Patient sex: M
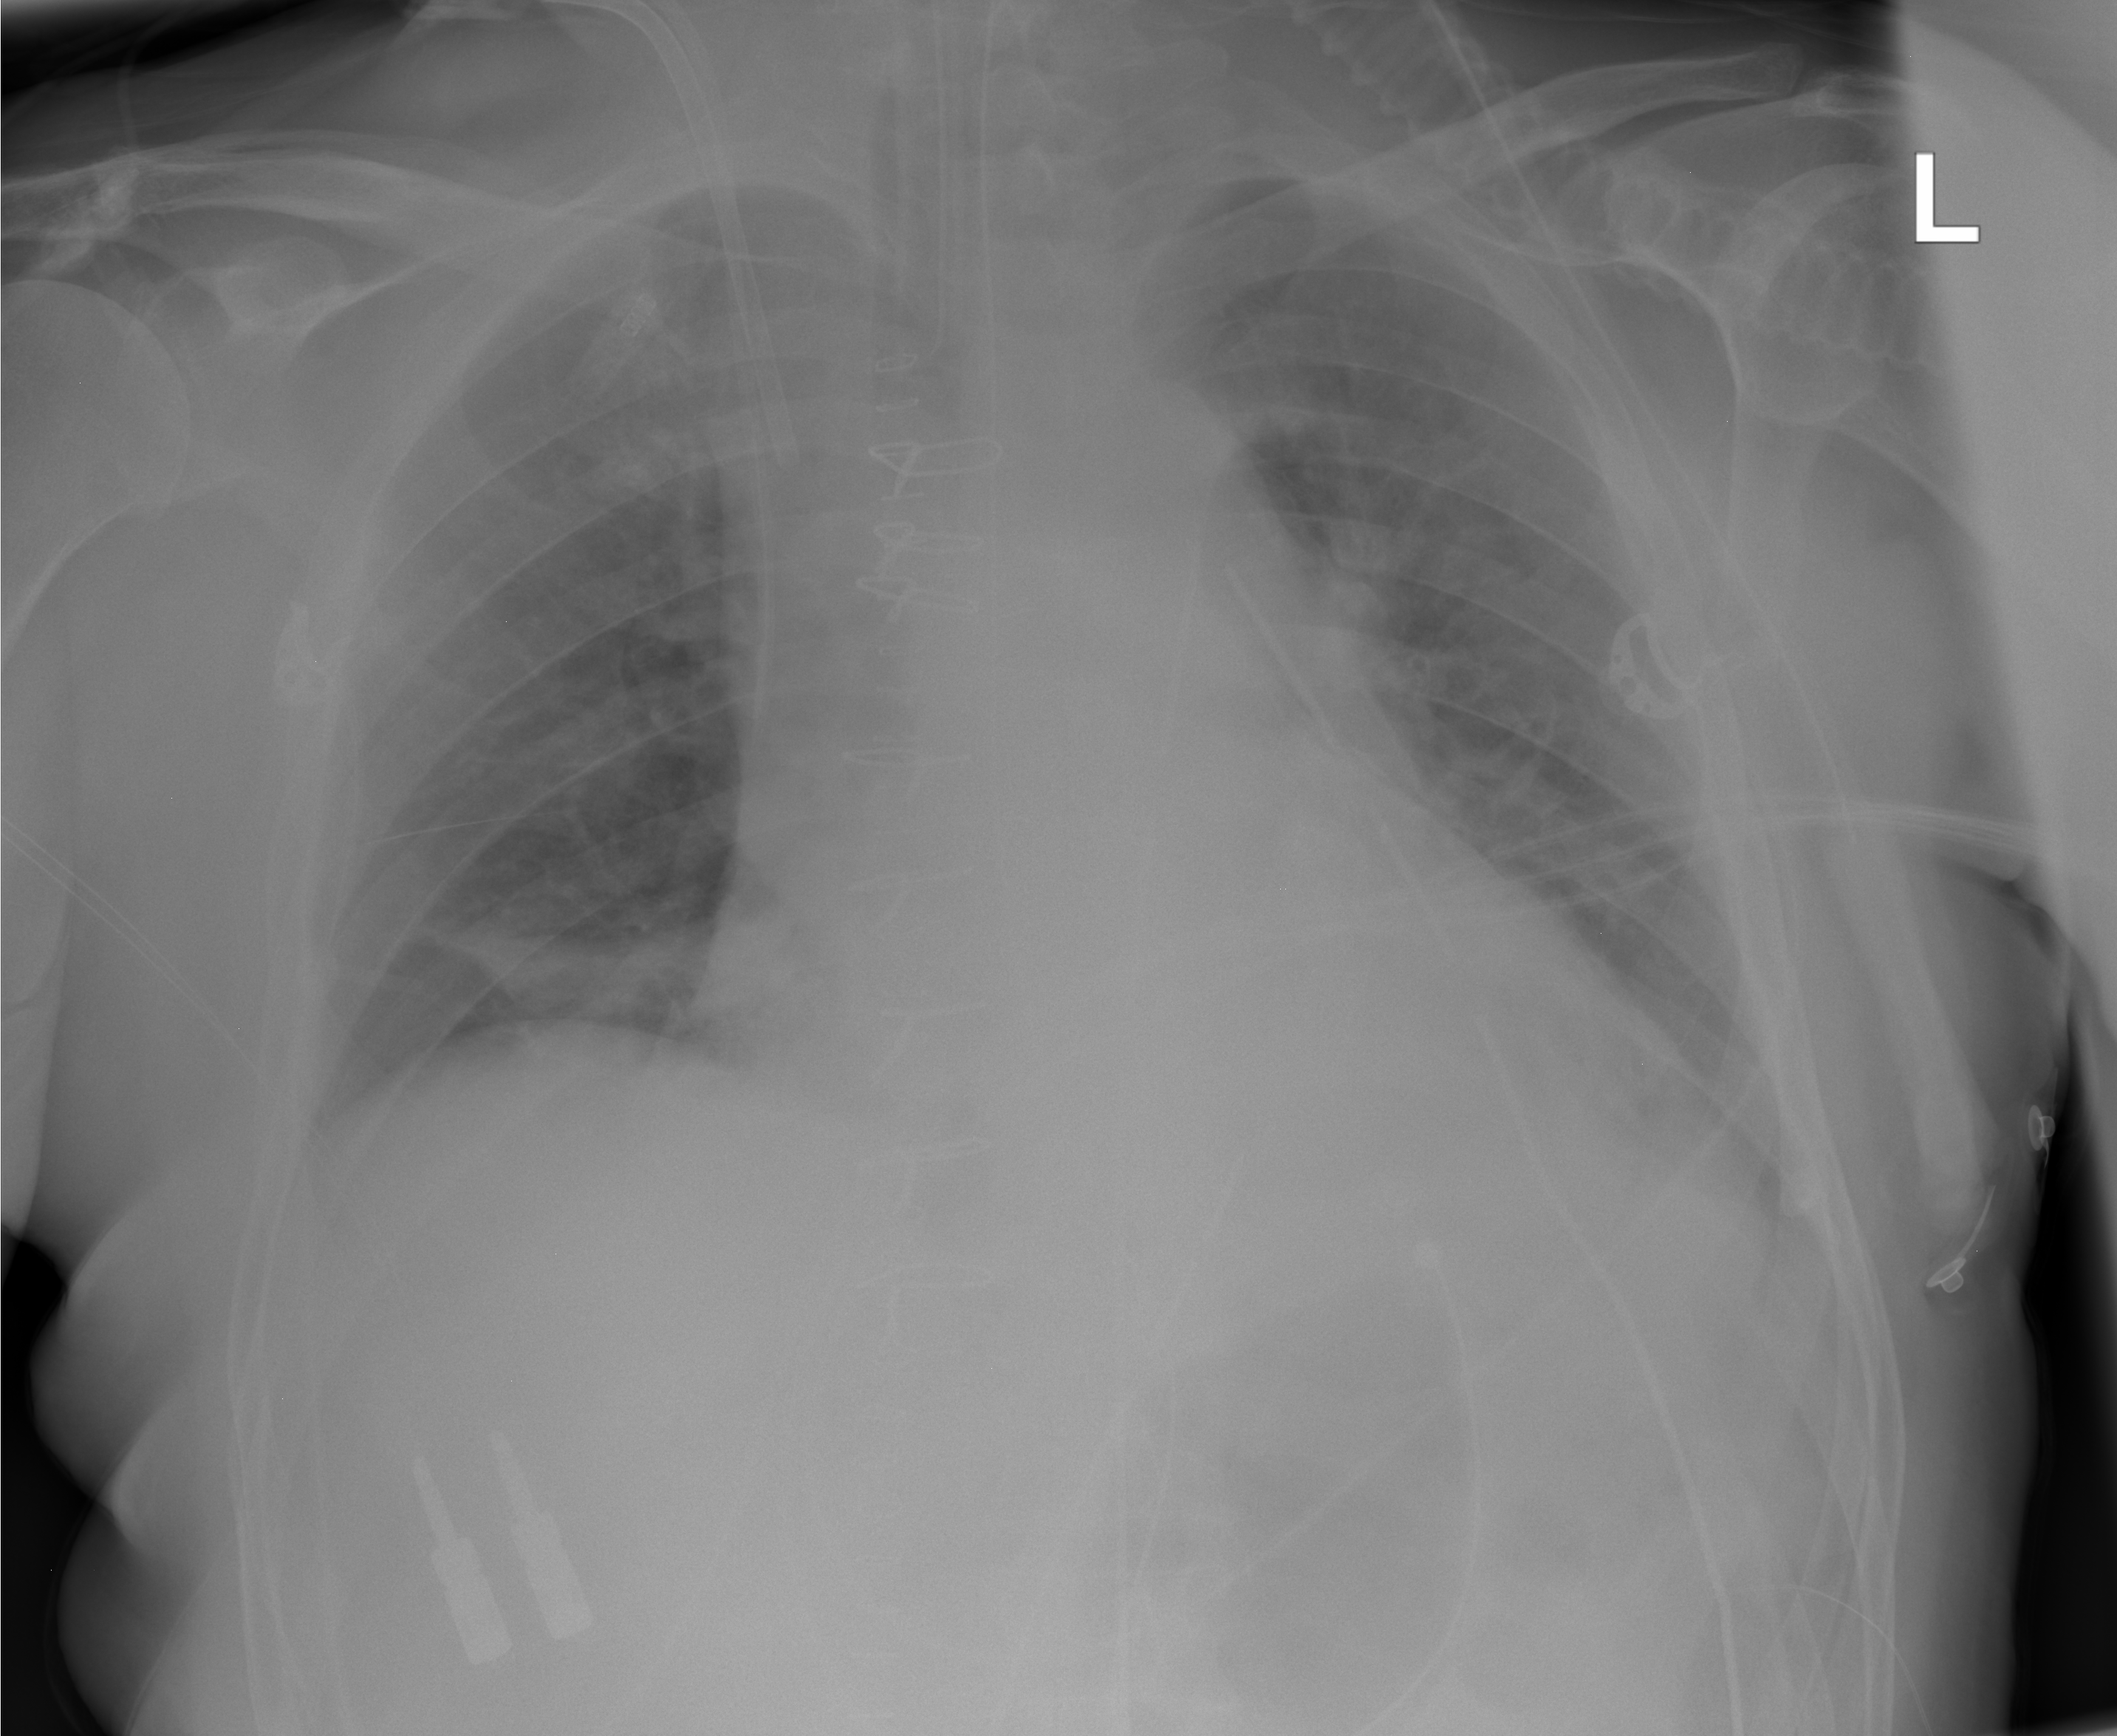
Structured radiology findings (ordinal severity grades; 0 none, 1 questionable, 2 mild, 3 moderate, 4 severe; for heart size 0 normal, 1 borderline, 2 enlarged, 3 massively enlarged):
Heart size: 1
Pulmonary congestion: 0
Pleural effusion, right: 0
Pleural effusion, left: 0
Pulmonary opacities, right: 0
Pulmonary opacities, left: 0
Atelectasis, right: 2
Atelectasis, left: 0